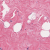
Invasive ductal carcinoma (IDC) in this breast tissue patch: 0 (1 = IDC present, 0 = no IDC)